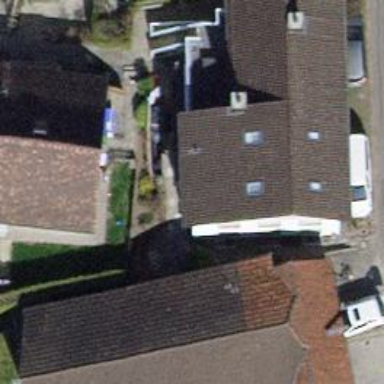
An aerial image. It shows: Building with tiled roof.